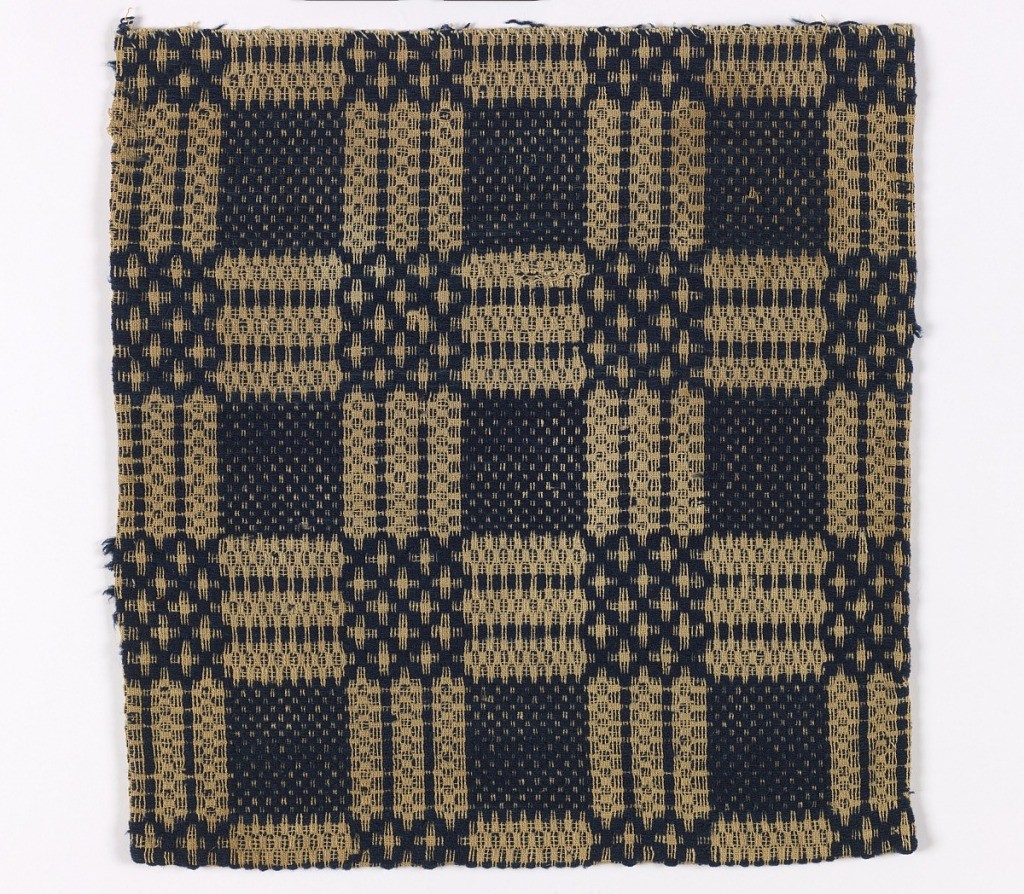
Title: Coverlet fragment
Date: late 18th–early 19th century
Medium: wool, cotton Technique: compound weave
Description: Coverley fragment of dark indigo blue wool and undyed cotton showing abstract "Cross of Tennessee" pattern.